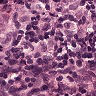
Metastatic tissue present: no